Question: I can't seem to find the preference for changing the Android's LogCat debug output font in Eclipse. Can it be changed at all? How? I don't mind editing some preference file somewhere by hand, as long as it works.

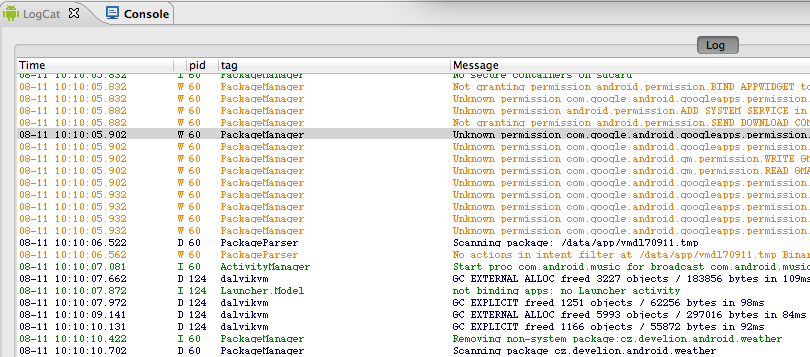
Answer: Found it. It's not grouped together with the other Eclipse font settings. It's in the Android > LogCat panel.